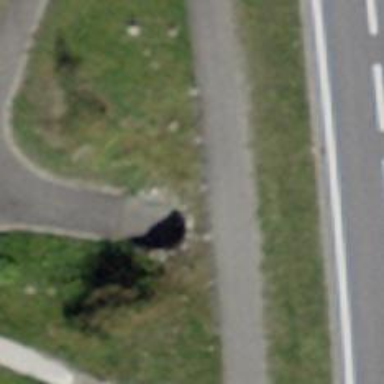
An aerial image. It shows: Asphalt footway with grade1 tracktype passing through tunnel.